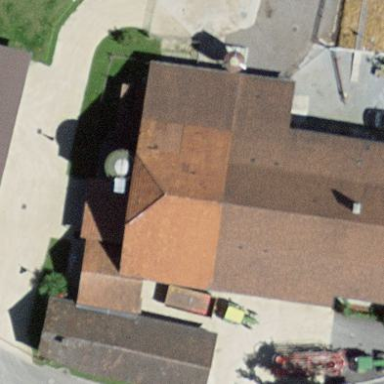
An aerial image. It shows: Barn.